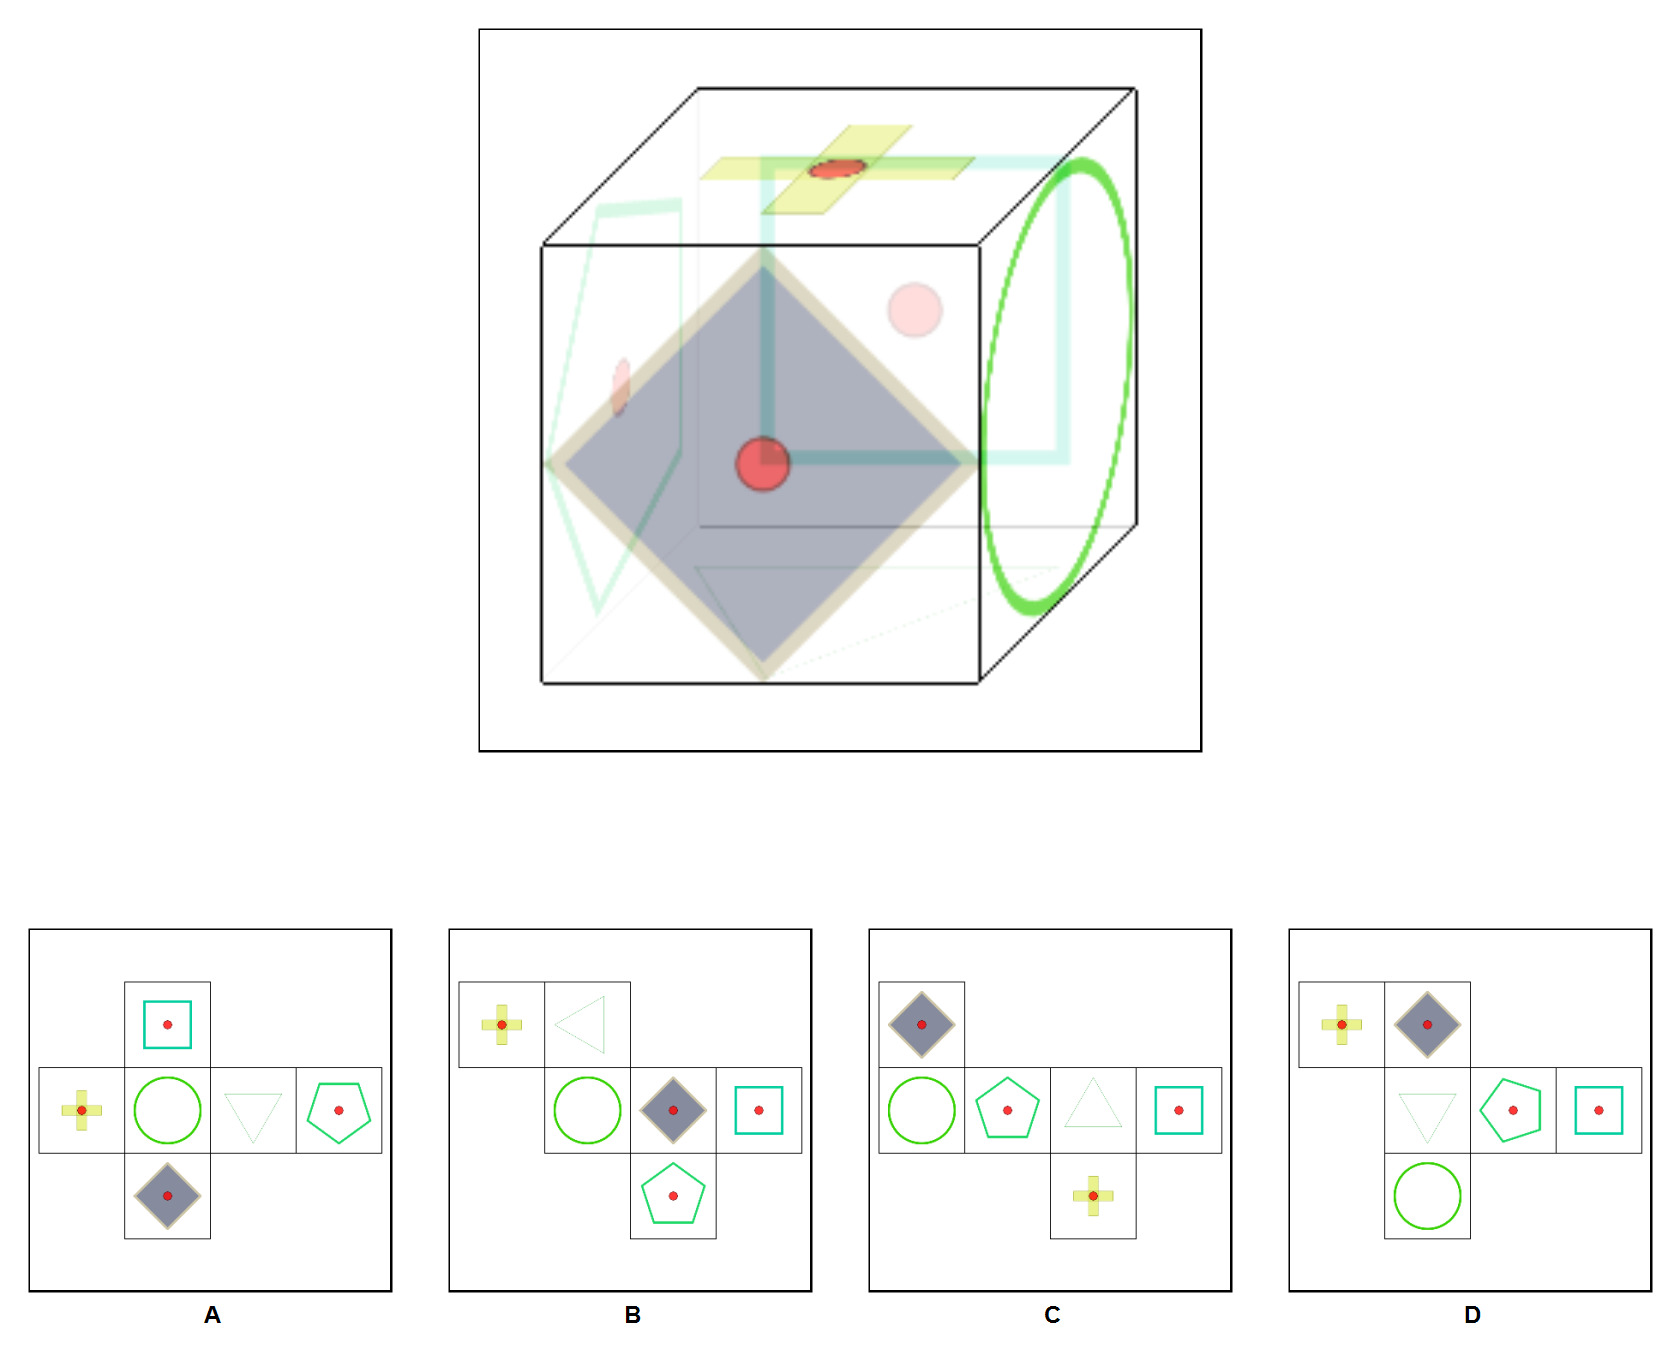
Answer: A